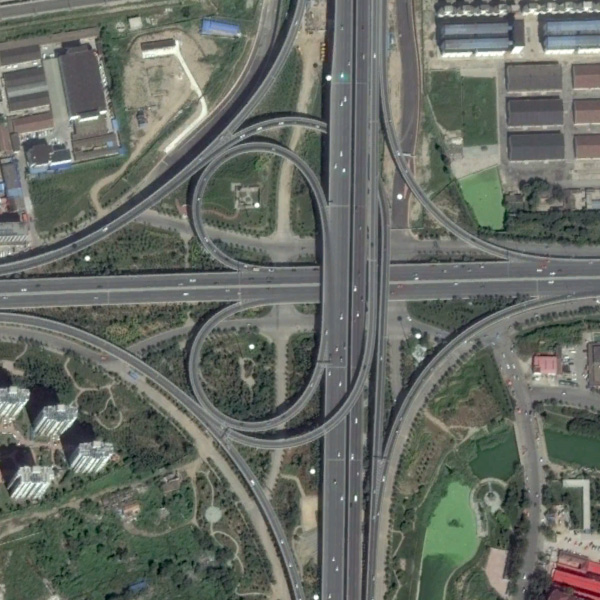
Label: Viaduct